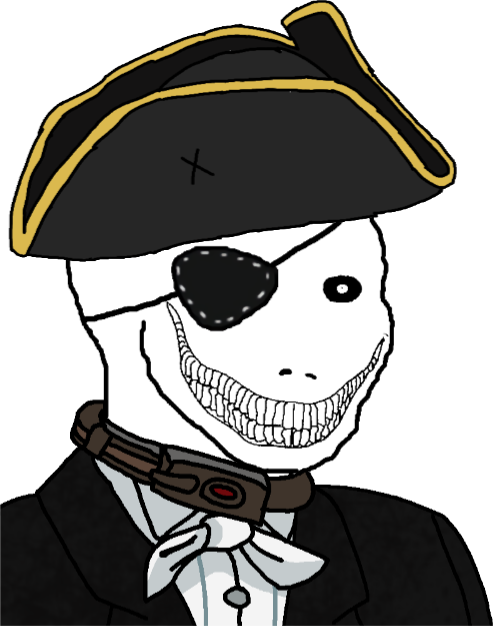
Label: 5_Oomer